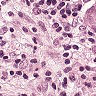
Metastatic tissue present: yes